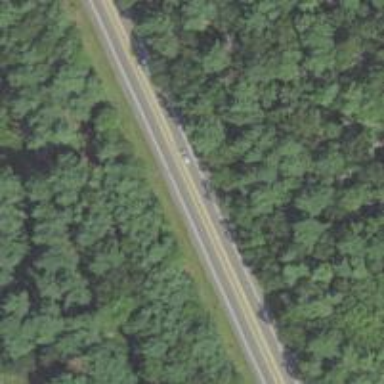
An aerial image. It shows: Expressway with asphalt surface and classified as primary highway.